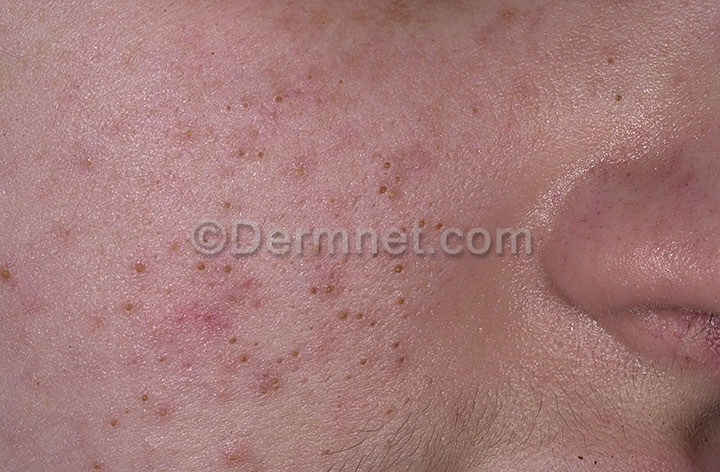
Disease: Acne and Rosacea Photos